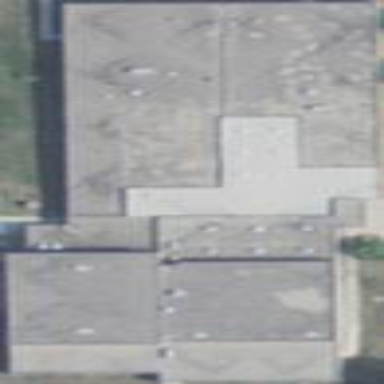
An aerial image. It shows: School building.